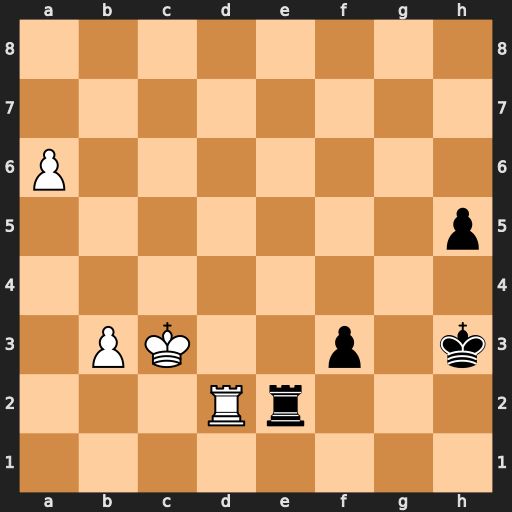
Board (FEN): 8/8/P7/7p/8/1PK2p1k/3Rr3/8
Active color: w
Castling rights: -
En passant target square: -
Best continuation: Rxe2 fxe2 Kd2 e1=Q+ Kxe1